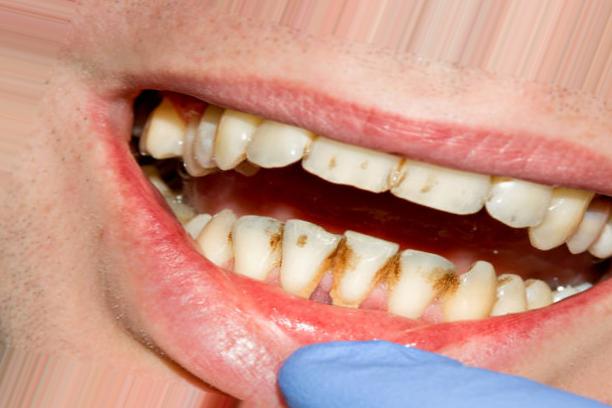
Condition: Caries